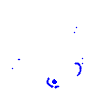
Particle: pion